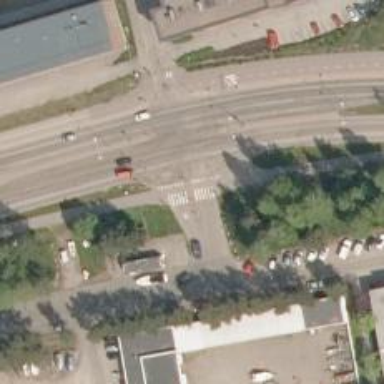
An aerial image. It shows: Crossing on asphalt cycleway.